Field crop: maize
Growth stage: 2
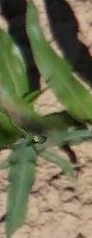
Species: maize